Question: I'm trying to make a sample map app, but the map doesn't appear on screen like so:

I'm following this <URL> but I don't understand what is wrong so my map to look like this?
I've added the API key like this:
'''
keytool -list -alias androiddebugkey -keystore debug.keystore -storepass android -keypass android
'''
All GPS and Internet permissions are added, and the device is connected to the internet.
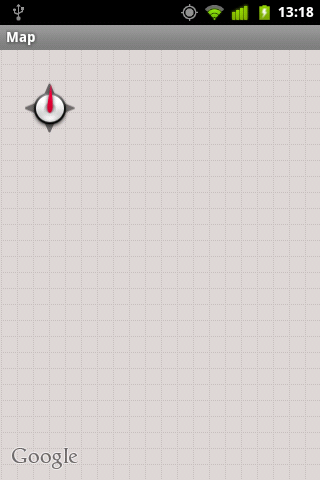
Answer: if you are following the example that you posted, you should already have the INTERNET permission added to your code so it is either your android:apiKey or the emulator you are using does not have internet access so check that out
if is a problem with the apiKey this should sort it out
<URL>